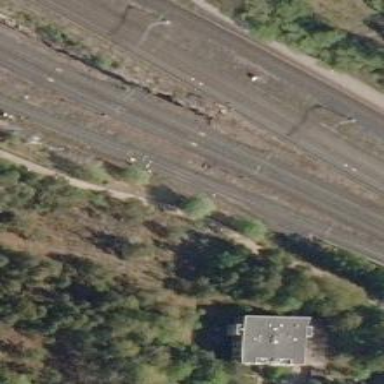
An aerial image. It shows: Railway signal with catenary mast.